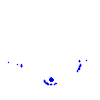
Particle: kaon